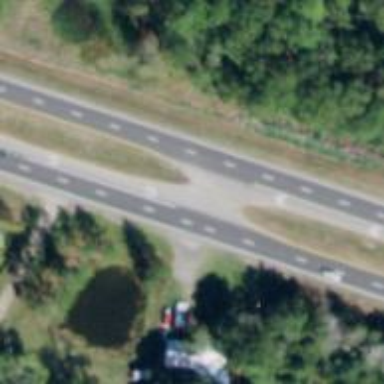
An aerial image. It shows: Trunk expressway with asphalt surface. It is dual carriageway.